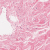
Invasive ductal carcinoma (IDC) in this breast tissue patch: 0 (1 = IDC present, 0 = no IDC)